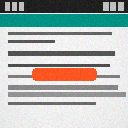
Screen state: on